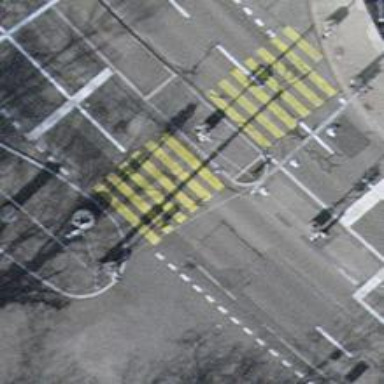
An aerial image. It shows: Crossing with traffic signals and zebra markings. There is island in the crossing.